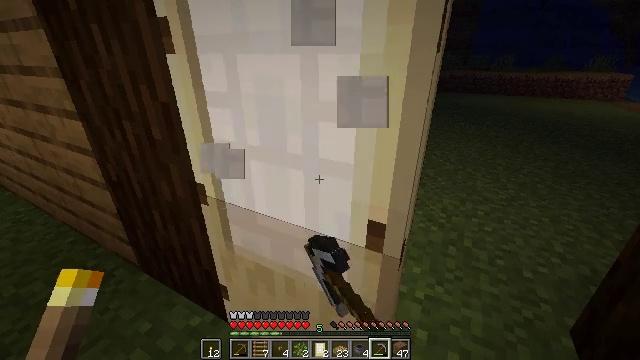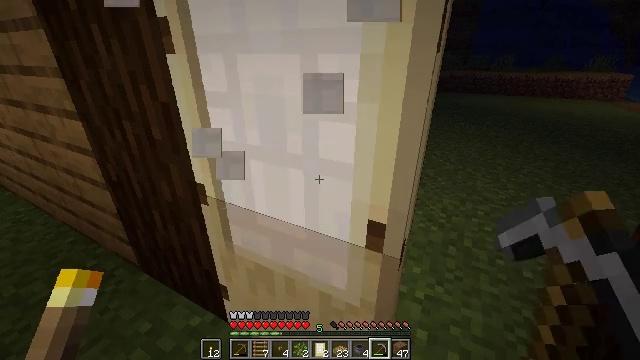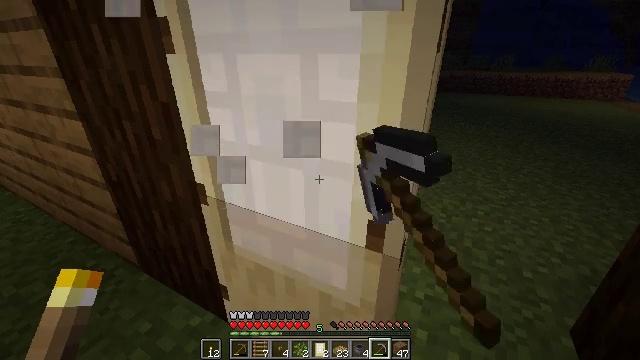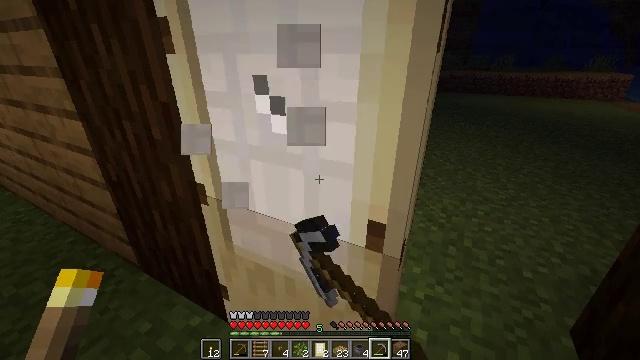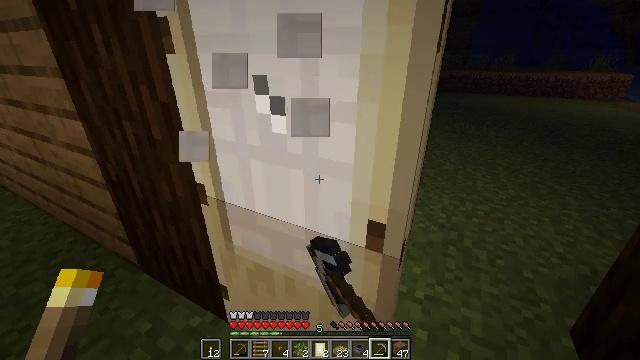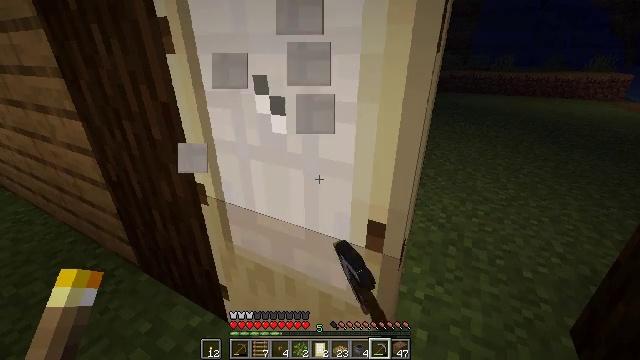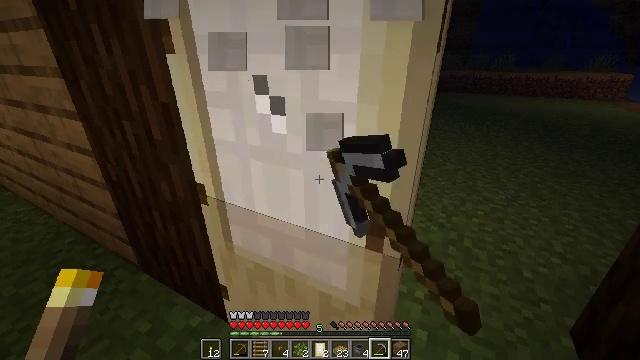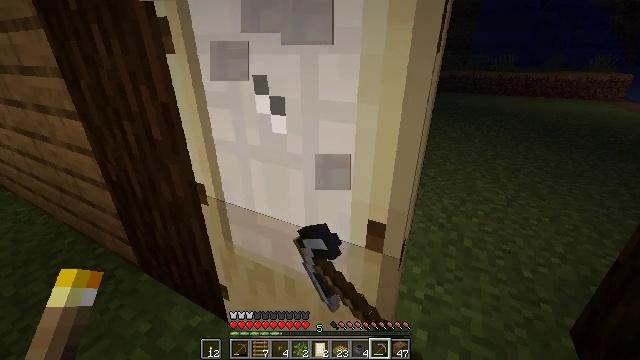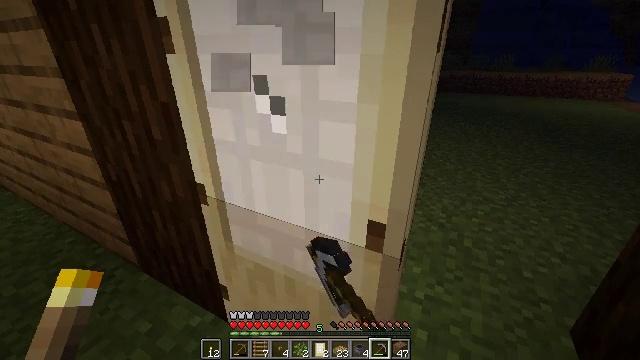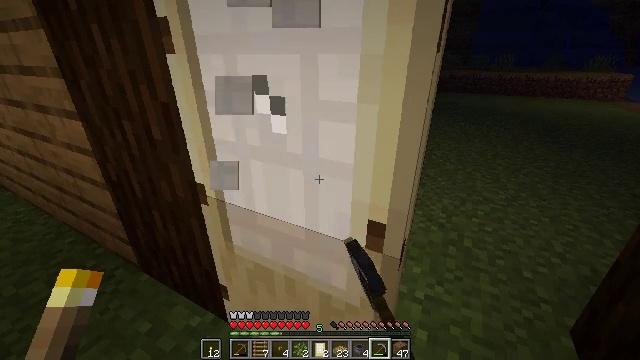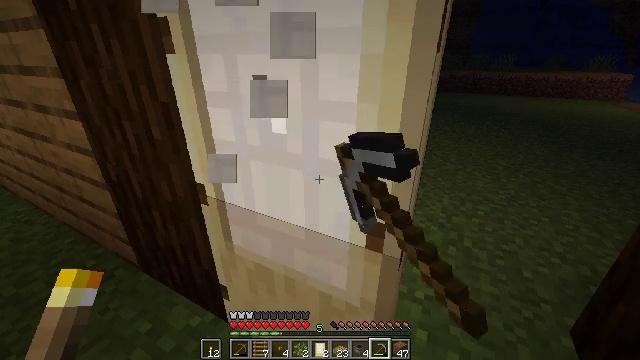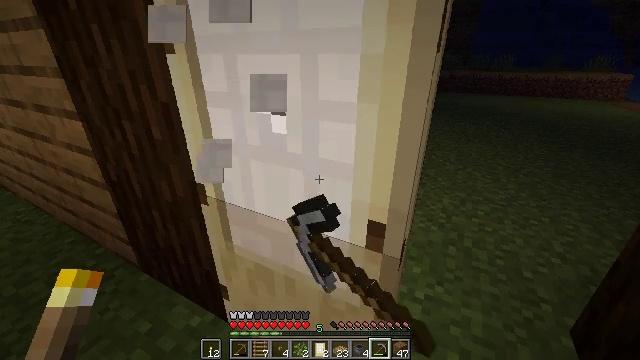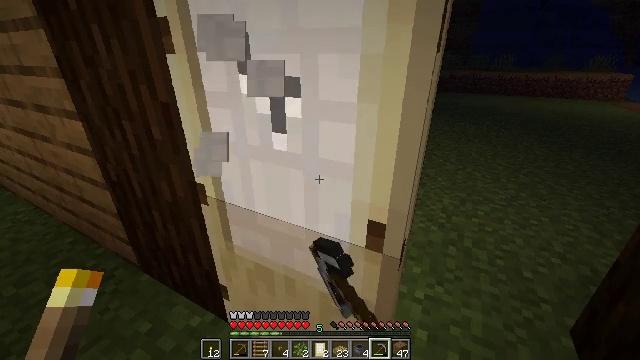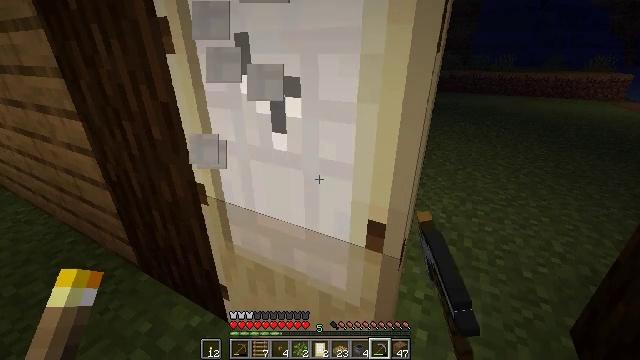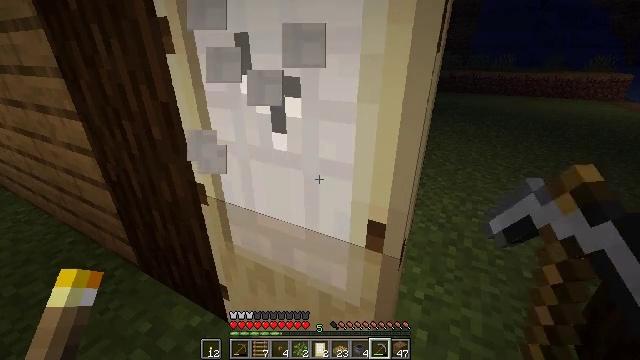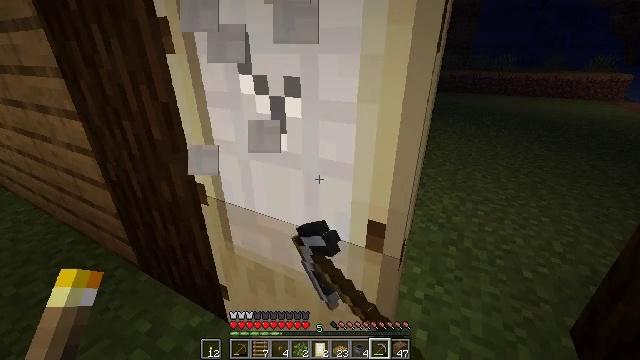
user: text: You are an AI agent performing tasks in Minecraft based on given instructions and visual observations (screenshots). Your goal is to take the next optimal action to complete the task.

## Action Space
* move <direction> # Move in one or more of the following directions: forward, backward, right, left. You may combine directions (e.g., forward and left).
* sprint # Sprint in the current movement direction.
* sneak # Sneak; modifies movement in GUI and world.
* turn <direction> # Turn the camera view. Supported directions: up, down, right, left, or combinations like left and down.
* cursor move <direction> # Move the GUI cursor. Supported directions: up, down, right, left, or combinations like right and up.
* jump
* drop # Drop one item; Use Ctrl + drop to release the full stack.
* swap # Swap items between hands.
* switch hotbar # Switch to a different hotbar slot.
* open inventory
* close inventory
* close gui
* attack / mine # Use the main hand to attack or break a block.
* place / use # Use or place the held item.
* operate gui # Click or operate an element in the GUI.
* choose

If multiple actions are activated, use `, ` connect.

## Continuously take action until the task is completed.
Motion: motion action
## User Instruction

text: Break the birch door to remove it.
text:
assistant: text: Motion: attack / mine
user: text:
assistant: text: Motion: attack / mine
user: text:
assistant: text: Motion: attack / mine
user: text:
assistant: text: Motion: attack / mine
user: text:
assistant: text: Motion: attack / mine
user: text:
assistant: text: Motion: attack / mine
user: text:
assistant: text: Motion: attack / mine
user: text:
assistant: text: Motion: attack / mine
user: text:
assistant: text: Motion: attack / mine
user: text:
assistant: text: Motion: attack / mine
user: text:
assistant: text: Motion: attack / mine
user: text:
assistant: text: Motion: attack / mine
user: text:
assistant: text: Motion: attack / mine
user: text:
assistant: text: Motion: attack / mine
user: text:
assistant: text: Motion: attack / mine
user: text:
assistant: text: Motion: attack / mine
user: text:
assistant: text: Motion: attack / mine
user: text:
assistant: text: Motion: attack / mine
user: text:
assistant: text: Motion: attack / mine
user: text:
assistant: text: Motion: attack / mine
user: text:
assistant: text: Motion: attack / mine
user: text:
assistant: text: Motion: attack / mine
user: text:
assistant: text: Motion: attack / mine
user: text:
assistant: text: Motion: attack / mine
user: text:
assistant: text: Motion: attack / mine
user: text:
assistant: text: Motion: attack / mine
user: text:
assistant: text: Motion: attack / mine
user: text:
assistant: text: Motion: attack / mine
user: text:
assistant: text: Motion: attack / mine
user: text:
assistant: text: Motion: attack / mine